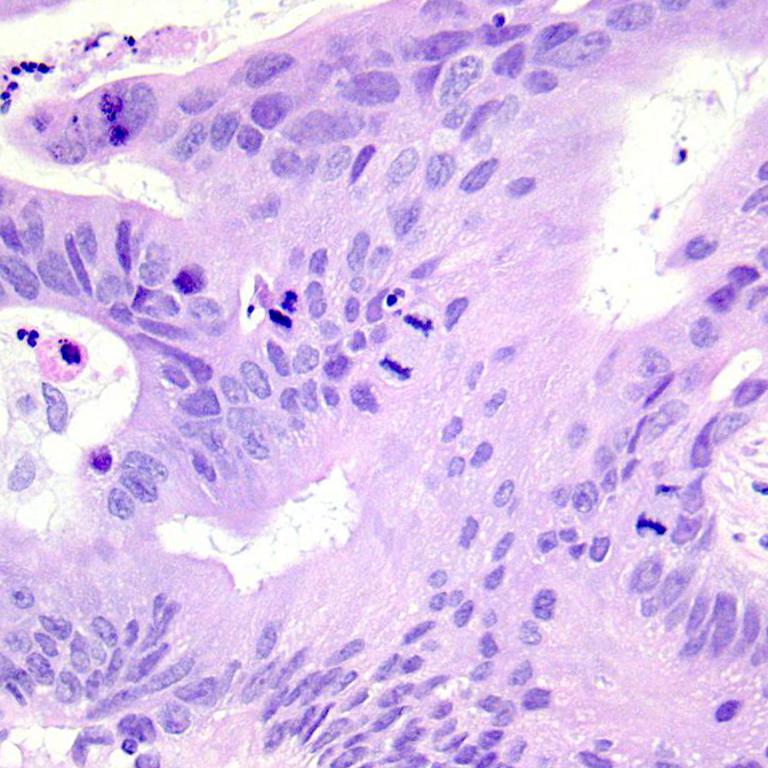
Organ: colon
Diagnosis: adenocarcinomas